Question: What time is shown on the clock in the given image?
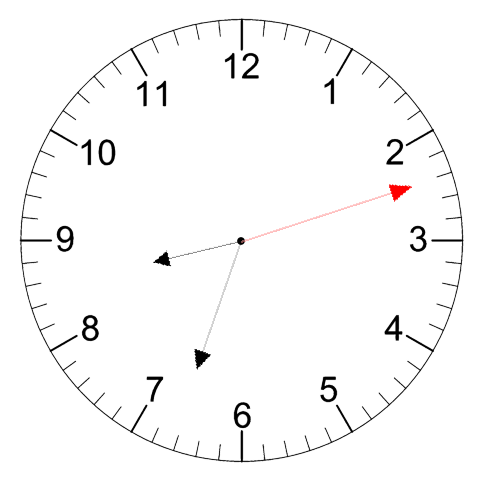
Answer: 08:33:12